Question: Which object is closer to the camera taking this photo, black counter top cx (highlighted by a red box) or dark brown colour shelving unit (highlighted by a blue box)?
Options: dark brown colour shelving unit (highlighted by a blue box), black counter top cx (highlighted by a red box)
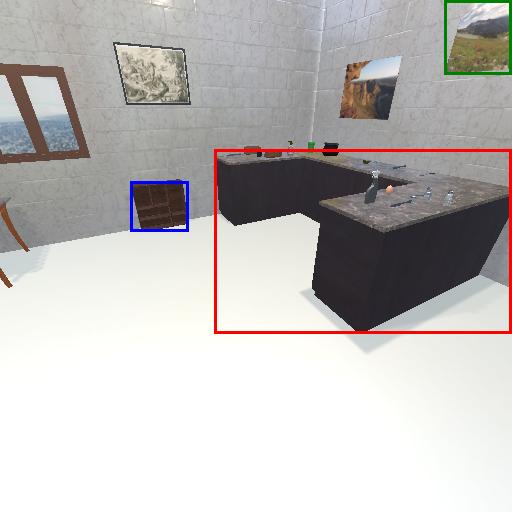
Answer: dark brown colour shelving unit (highlighted by a blue box)